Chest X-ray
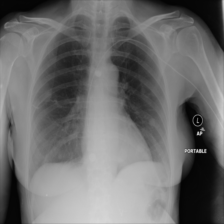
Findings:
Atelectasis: negative
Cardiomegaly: negative
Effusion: negative
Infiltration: negative
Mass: positive
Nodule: positive
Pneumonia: negative
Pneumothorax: negative
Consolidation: negative
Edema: negative
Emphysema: negative
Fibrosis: positive
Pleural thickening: negative
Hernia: negative